Interaction volume radius: 10 \u00c5
Interaction volume height: 15 \u00c5
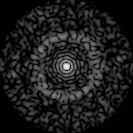
Disorder parameter: 0.8471